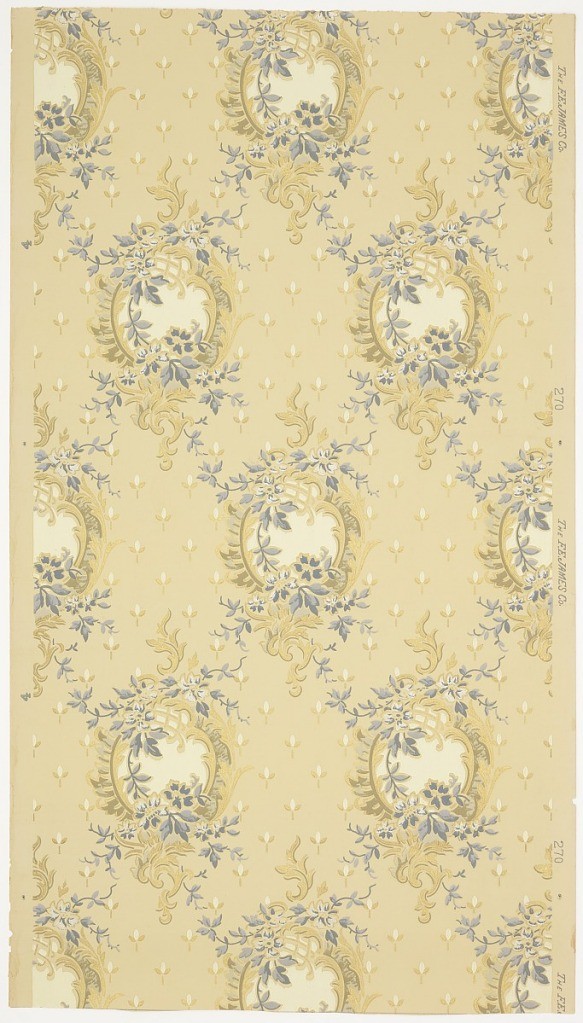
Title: Sidewall
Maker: F. E. James Co., New York, New York
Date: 1905–1915
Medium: Machine-printed paper, liquid mica
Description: Circular motifs connected by blue floral vining. Background of simplified spaced-out flowers. Ground is beige. Printed in blue, gold mica, silver mica, cream, and grey.
Printed in selvedge: "The F. E. James Co. 270"